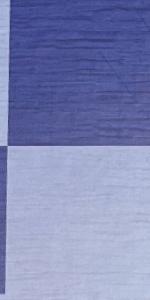
Label: Empty